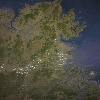
Label: land